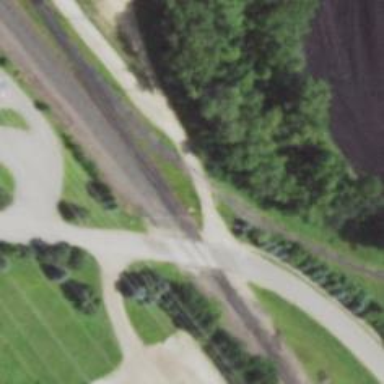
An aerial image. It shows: Railway level crossing.